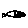
Label: fish